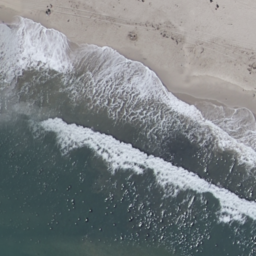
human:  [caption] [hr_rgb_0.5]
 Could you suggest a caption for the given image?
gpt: Waves slapping a white sand beach throw up white foams .

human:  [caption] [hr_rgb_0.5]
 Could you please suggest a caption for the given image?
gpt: The waves beat on the white sands .

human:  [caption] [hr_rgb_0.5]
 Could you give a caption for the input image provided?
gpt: This is a beach with blue-green waters and sand .

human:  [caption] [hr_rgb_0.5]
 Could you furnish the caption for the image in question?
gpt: Waves slapping a white sand beach .

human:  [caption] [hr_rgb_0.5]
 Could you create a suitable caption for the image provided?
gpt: Waves slapping a white sand beach throw up white foams .